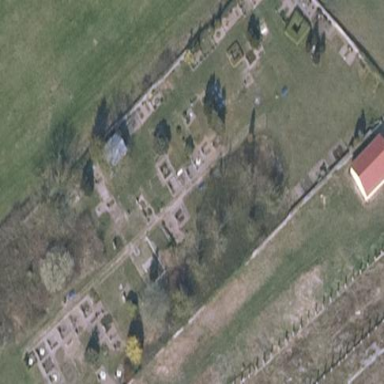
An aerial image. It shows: Cemetery.